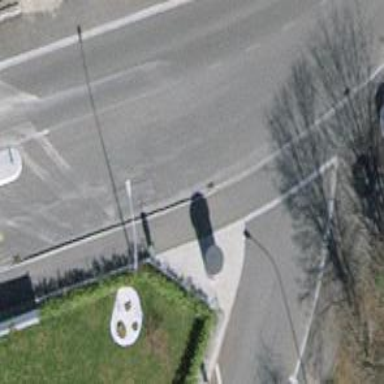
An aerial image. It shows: Bus stop with platform for public transport.